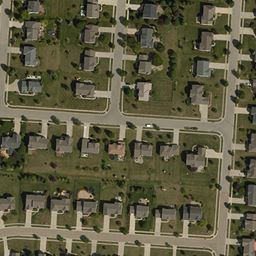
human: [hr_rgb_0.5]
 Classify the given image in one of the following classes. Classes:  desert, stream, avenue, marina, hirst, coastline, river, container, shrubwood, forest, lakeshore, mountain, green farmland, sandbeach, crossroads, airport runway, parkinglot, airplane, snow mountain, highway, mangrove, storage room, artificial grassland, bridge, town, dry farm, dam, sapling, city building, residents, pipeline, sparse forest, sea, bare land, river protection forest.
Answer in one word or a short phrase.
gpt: town